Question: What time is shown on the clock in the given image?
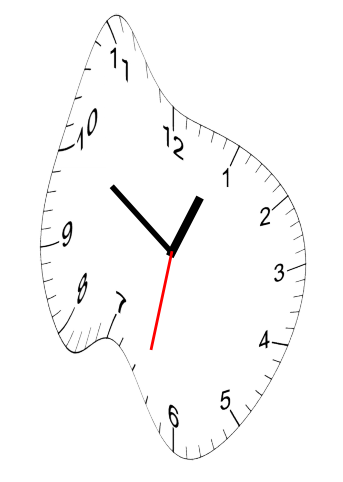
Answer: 12:50:32